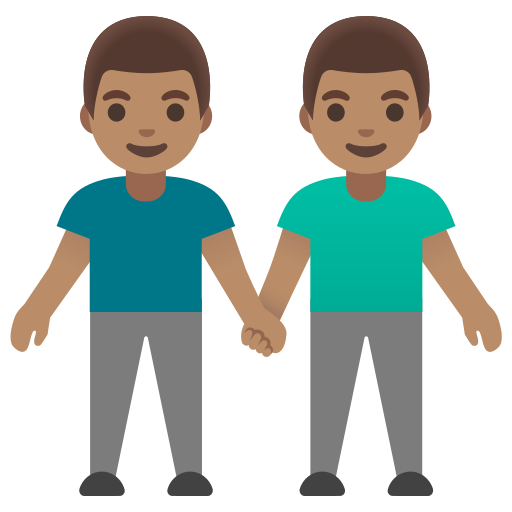
Emoji: 👬🏽